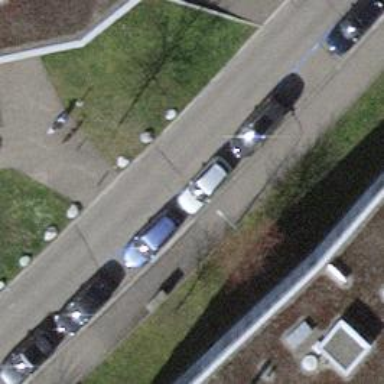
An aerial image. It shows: Parking lane.